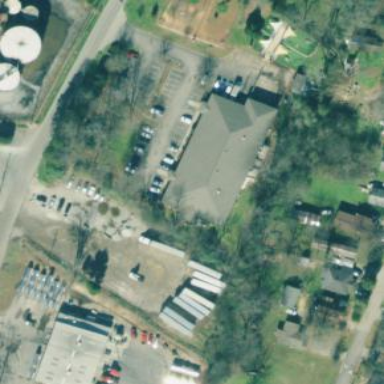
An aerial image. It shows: Animal shelter housed in building.